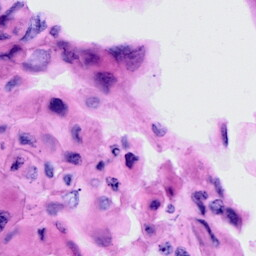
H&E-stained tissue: Cervix